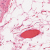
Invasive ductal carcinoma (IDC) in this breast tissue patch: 0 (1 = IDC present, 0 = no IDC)